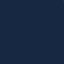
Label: SeaLake